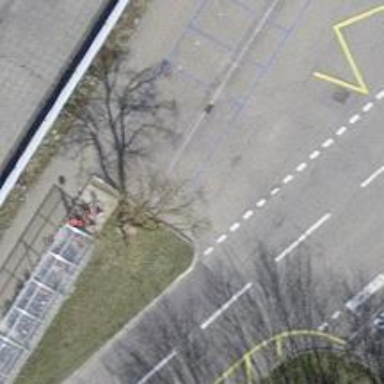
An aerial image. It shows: Bicycle parking shed.